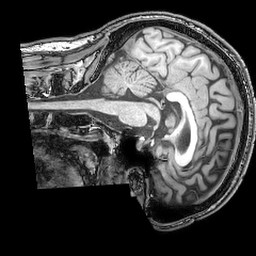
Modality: T1w
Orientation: sagittal
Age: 25
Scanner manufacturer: philips
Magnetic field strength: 3 T
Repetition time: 0.007 s
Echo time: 0.003501 s